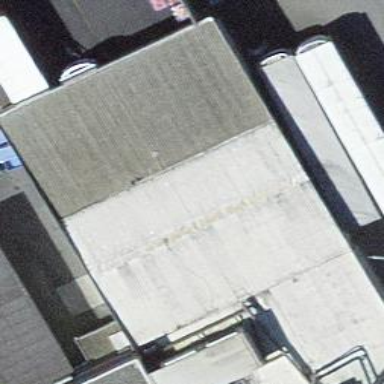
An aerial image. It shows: Manufacturing building.